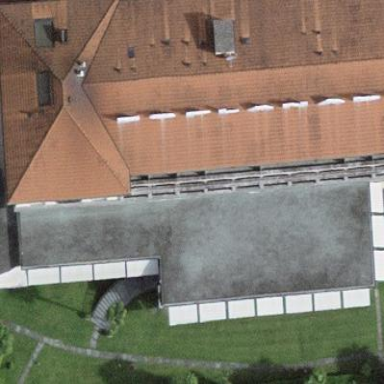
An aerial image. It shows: Hotel building.